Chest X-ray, AP view. Patient: 24 years old, sex F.
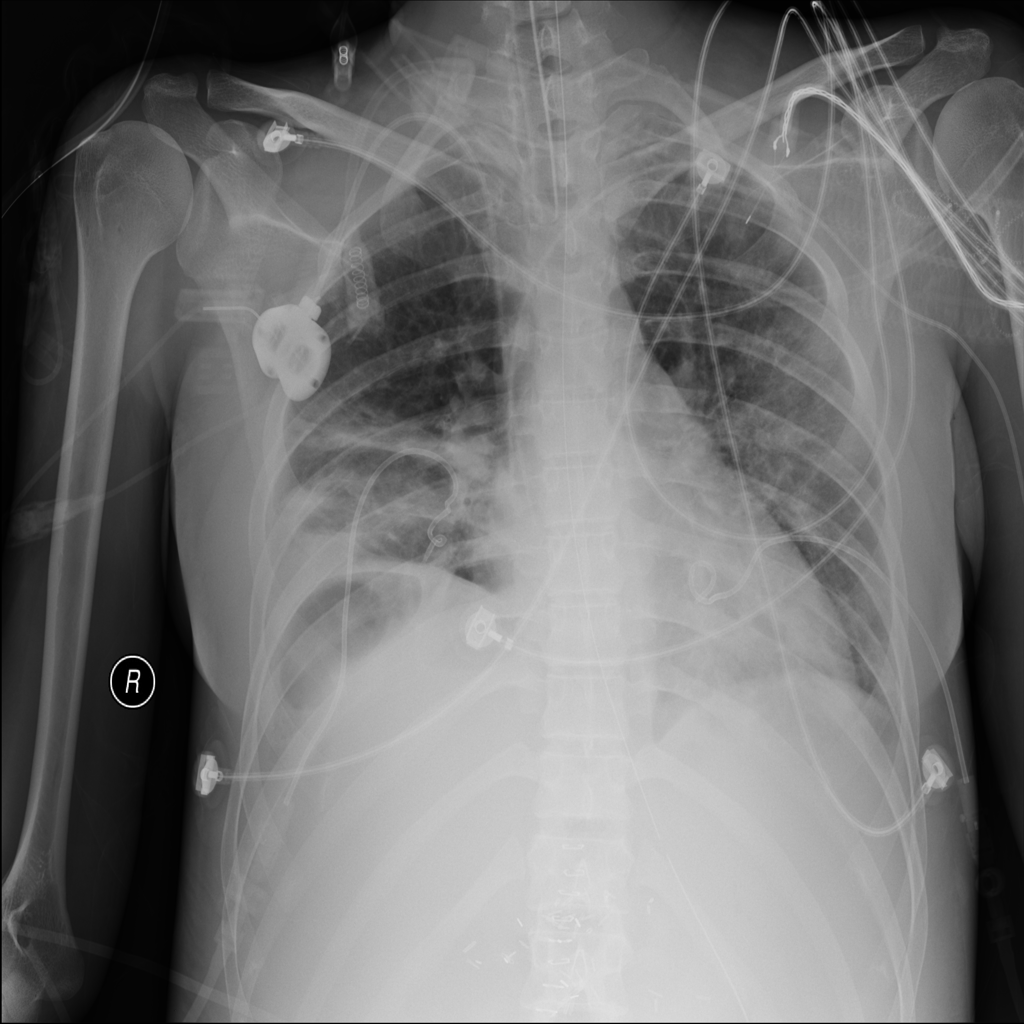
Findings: Atelectasis, Infiltration